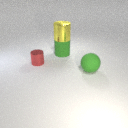
large green rubber cylinder behind large green rubber sphere